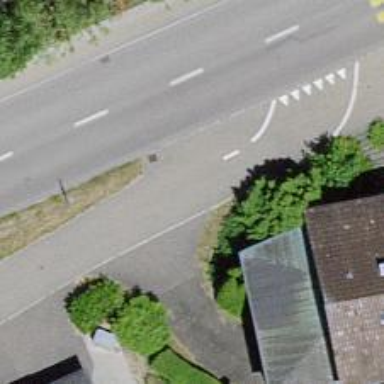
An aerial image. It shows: Asphalt driveway for service vehicles. There is no sidewalk.